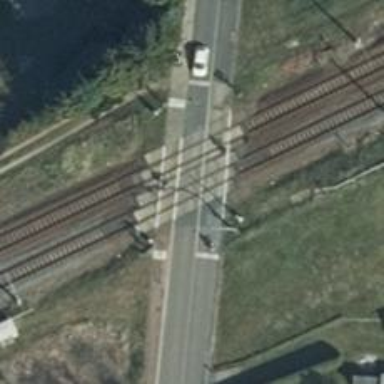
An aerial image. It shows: Level crossing along the railway.